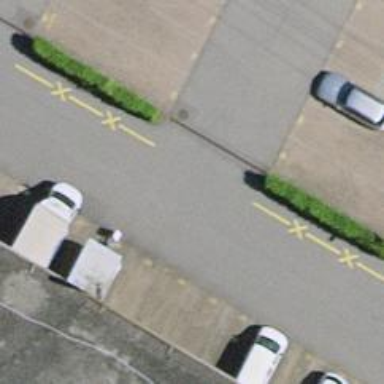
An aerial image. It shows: Parking aisle designated as service road.